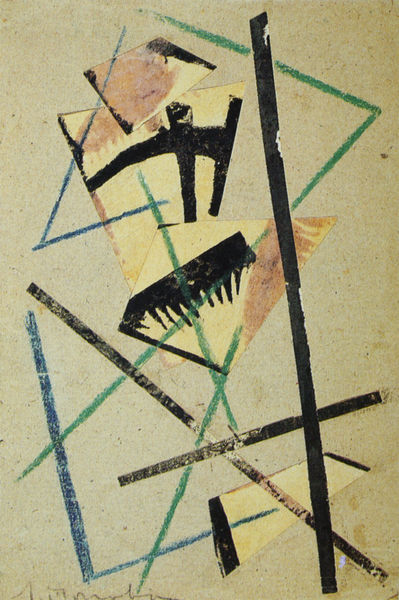
Titel: Entwurf für den Ausstellungskatalog "5 x 5 = 25"
Künstler: Ljubow Popowa
Standort: Moskau
Institution: Staatliches Architekturmuseum
Schlagwörter: blau, gemälde, dreieck, gelb, grün, impressionismus, komposition, ocker, braun, grau, orange, raum, schwarz, weiss, zeichnung, rot, beige, expressionismus, malerei, zylinder, signatur, öl, gold, blatt, schräg, farbig, schrift, papier, abstrakt, farben, fläche, flächen, kamm, modern, farbe, formen, linien, spitz, gerade, streifen, balken, besch, striche, collage, unscharf, rechtecke, offen, eckig, kreuz, rechteck, linie, form, schraffuren, strich, entwurf, blat, kollage, ecken, geometrisch, zacken, stäbe, gelblich, dreiecke, kanten, geometrie, viereck, vierecke, drache, schrägen, kandinsky, anordnung, russisch, winkel, ausgeglichen, polychrom, rechtwinklig, überschneidungen, schmutzig, trapez, diamant, lienien, zerfranst, kolage, schnittpunkt, kreuzen, mondrian, parallen, bunt schwarz, striches, trich, zacken zähne, delb, stirch, unsauber, nichtraum, unraum, nichtraujm